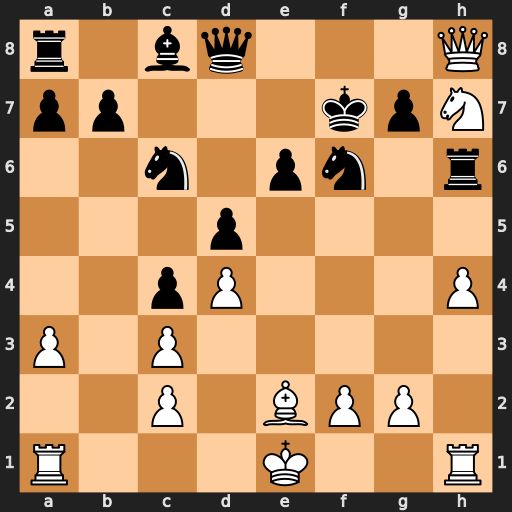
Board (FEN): r1bq3Q/pp3kpN/2n1pn1r/3p4/2pP3P/P1P5/2P1BPP1/R3K2R
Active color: w
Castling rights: KQ
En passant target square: -
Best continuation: Ng5+ Kg6 h5+ Nxh5 Bxh5+